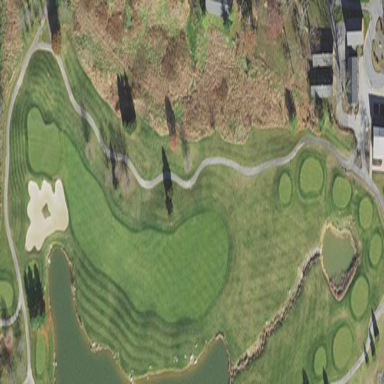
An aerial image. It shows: Area with grass used as rough in golf course.